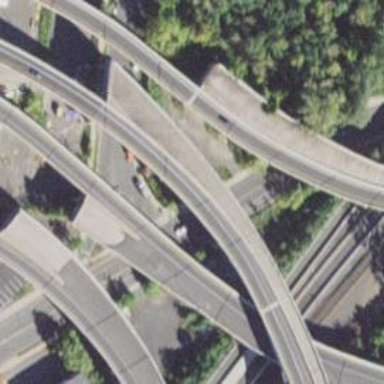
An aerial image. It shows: Service road that crosses over bridge.